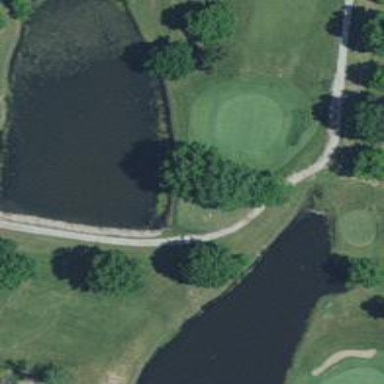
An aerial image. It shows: Golf tee.